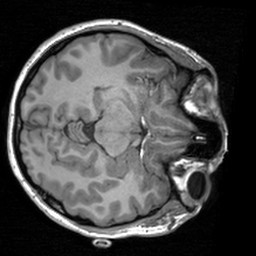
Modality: T1w
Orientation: axial
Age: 20
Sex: female
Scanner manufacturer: siemens
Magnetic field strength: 3 T
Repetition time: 1.9 s
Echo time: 0.00226 s